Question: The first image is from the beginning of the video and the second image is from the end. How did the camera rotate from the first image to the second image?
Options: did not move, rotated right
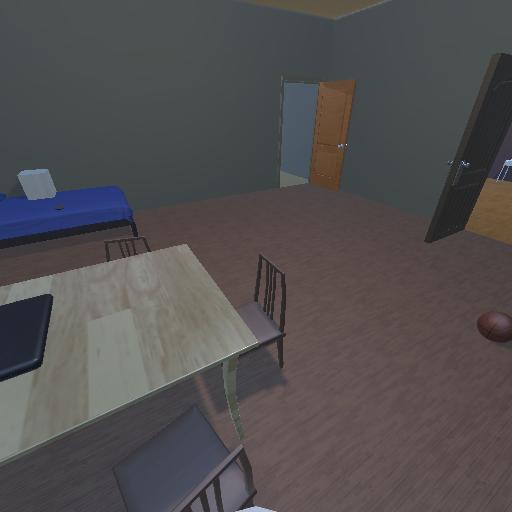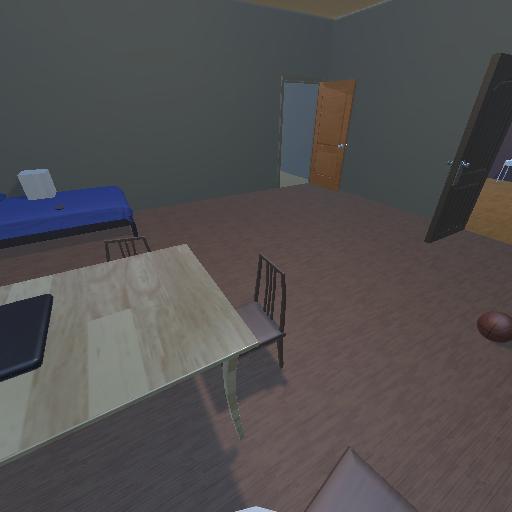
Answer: did not move